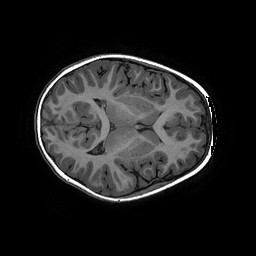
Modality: T1w
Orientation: axial
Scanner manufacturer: ge
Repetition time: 0.008096 s
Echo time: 0.00318 s